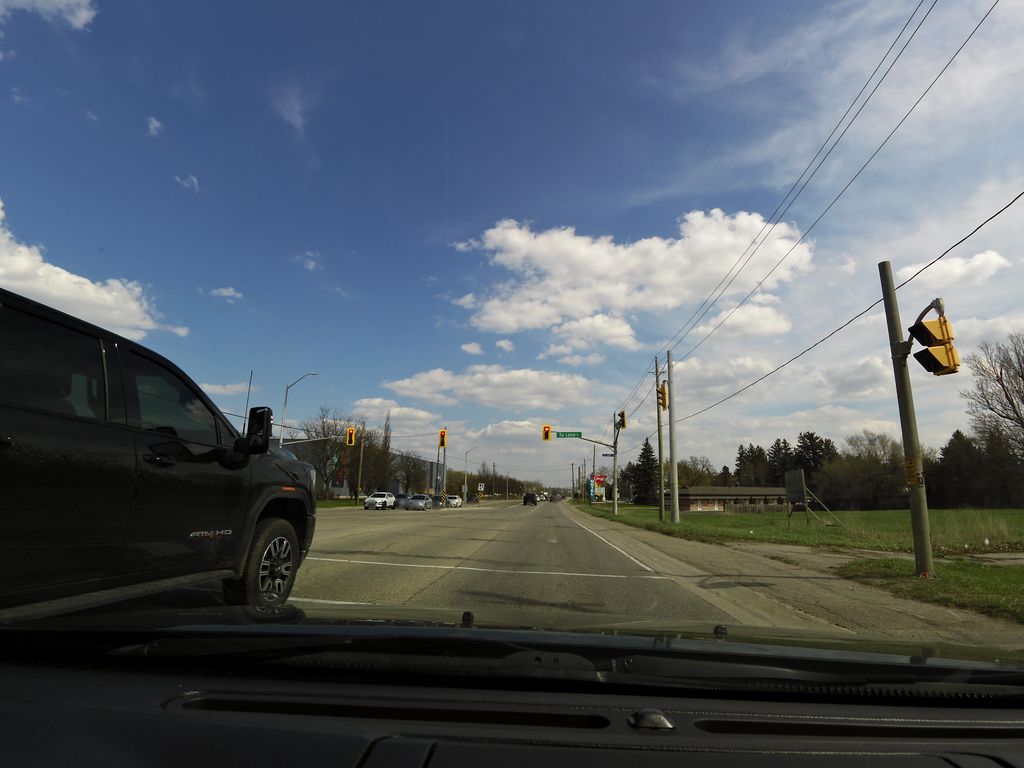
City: kitchener-waterloo